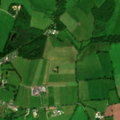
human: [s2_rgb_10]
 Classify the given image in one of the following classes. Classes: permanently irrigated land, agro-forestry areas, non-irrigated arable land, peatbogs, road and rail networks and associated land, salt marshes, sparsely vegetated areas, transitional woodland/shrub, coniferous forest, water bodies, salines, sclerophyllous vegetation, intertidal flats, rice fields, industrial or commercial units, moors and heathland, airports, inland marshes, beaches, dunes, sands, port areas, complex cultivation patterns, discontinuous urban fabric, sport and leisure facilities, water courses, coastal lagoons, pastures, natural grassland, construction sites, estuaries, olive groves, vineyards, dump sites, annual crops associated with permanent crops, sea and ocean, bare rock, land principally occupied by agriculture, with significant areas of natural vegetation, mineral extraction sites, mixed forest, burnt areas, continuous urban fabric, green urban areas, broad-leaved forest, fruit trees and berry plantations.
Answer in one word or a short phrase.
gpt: pastures, mixed forest